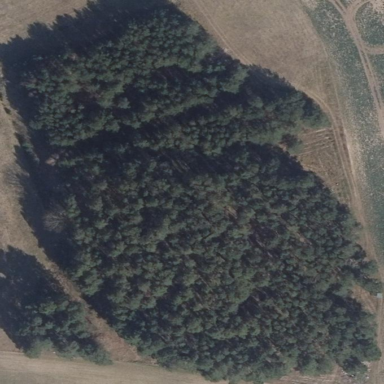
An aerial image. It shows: Forest area.